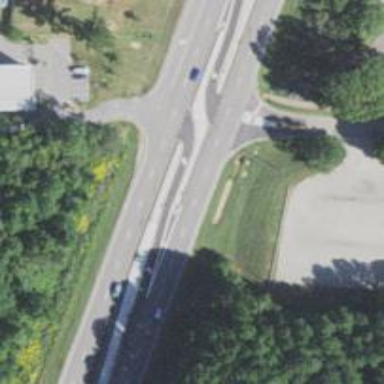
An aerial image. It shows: Trunk link highway with asphalt surface.